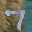
Label: 7